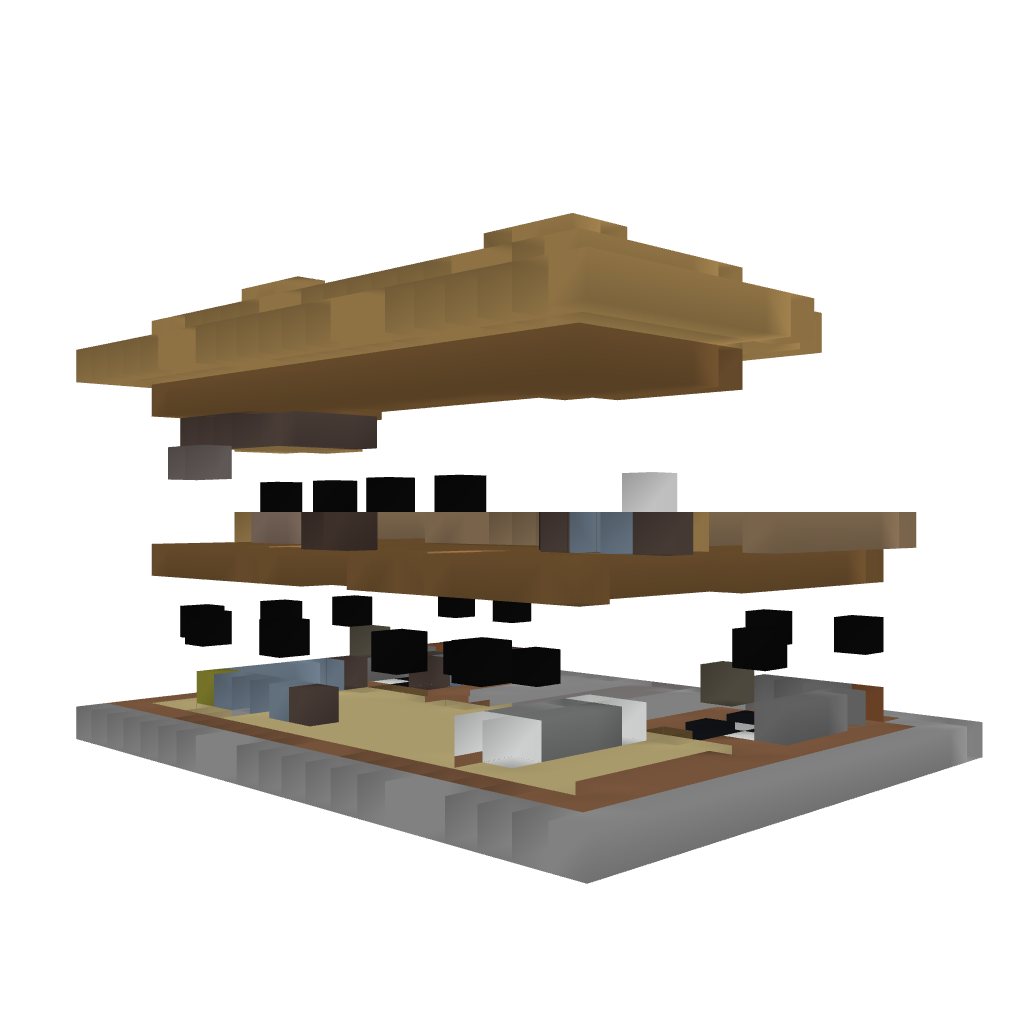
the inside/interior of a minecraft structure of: House #6